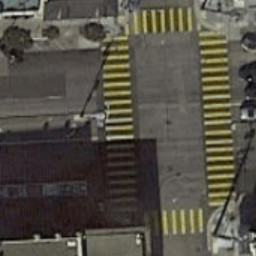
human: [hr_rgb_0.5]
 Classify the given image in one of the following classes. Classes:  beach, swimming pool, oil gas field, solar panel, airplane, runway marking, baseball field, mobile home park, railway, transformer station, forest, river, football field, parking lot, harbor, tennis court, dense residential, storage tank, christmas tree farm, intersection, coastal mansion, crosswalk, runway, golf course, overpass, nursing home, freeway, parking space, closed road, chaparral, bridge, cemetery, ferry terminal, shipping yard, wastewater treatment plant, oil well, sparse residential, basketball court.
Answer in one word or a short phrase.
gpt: crosswalk